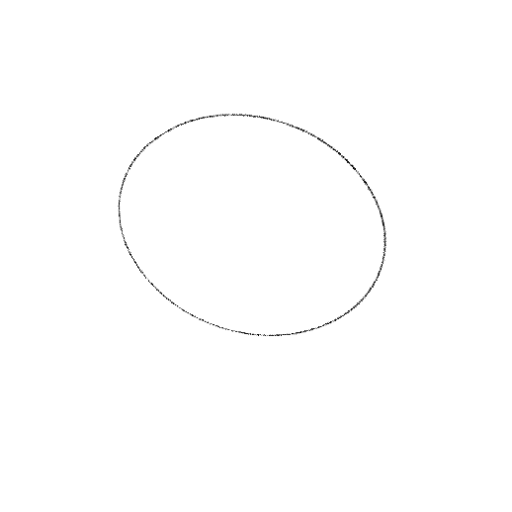
Crossing number: 0